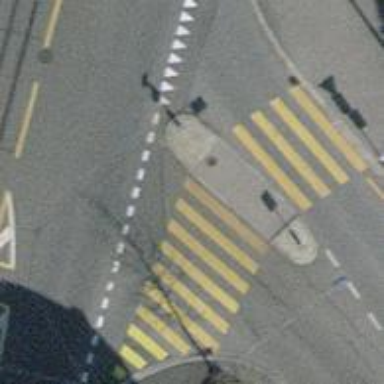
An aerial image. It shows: Uncontrolled zebra crossing with central island. The crossing is marked with zebra stripes.